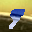
Label: 9